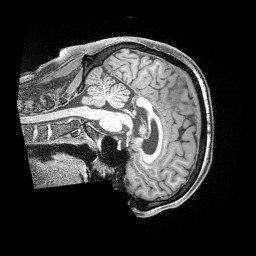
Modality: T1w
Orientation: sagittal
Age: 50
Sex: male
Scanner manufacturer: siemens
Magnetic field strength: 3 T
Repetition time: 2 s
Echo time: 0.00211 s